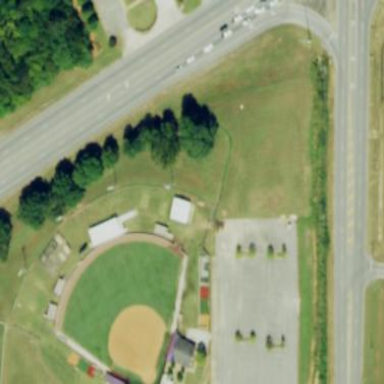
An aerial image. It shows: Softball pitch for leisure sports.